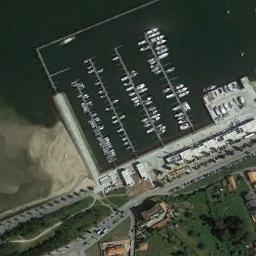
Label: harbor